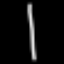
Label: line